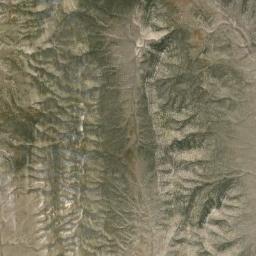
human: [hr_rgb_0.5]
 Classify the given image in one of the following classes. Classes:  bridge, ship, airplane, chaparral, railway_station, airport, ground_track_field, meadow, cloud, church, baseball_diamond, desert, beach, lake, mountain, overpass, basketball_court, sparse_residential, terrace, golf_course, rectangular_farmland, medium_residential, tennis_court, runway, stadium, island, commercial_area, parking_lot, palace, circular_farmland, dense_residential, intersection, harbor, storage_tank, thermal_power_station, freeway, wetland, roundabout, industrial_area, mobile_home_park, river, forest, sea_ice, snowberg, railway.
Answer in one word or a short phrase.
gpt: mountain